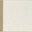
Piece: xx